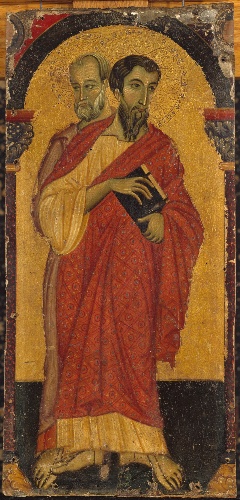
Title: Saints Bartholomew and Simon
Artist: Master of Saint Francis
Artist bio: Italian, Umbria, active third quarter 13th century
Date: 1266–75
Object type: Painting
Classification: Paintings
Medium: Tempera and gold on wood
Culture: Italian, Umbria
Dimensions: 18 3/4 x 9 in. (47.6 x 22.9 cm)
Department: Robert Lehman Collection
Credit line: Robert Lehman Collection, 1975
Accession year: 1975
Repository: Metropolitan Museum of Art, New York, NY
Tags: Men|Saints